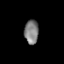
Tissue: prostate
Cell type: Fibroblasts
Senescence score: 0.7025
Nuclear area (px): 331
Mean DAPI intensity: 126.973